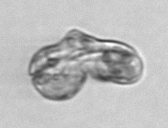
Label: Karenia